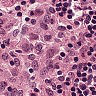
Metastatic tissue present: no